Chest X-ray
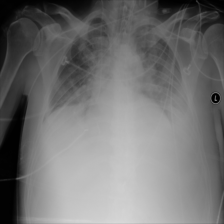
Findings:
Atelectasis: negative
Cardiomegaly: negative
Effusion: positive
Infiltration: negative
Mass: negative
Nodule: negative
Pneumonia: negative
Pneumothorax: negative
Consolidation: negative
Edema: negative
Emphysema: negative
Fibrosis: negative
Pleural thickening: negative
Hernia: negative